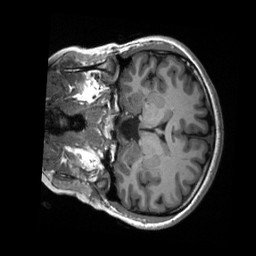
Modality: T1w
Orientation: coronal
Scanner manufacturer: siemens
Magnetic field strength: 3 T
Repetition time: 2.3 s
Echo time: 0.00232 s